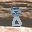
Label: 8